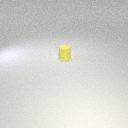
small yellow rubber cylinder